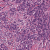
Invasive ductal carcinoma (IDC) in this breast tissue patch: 1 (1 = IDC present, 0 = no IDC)